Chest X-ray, AP view. Patient: 22 years old, sex M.
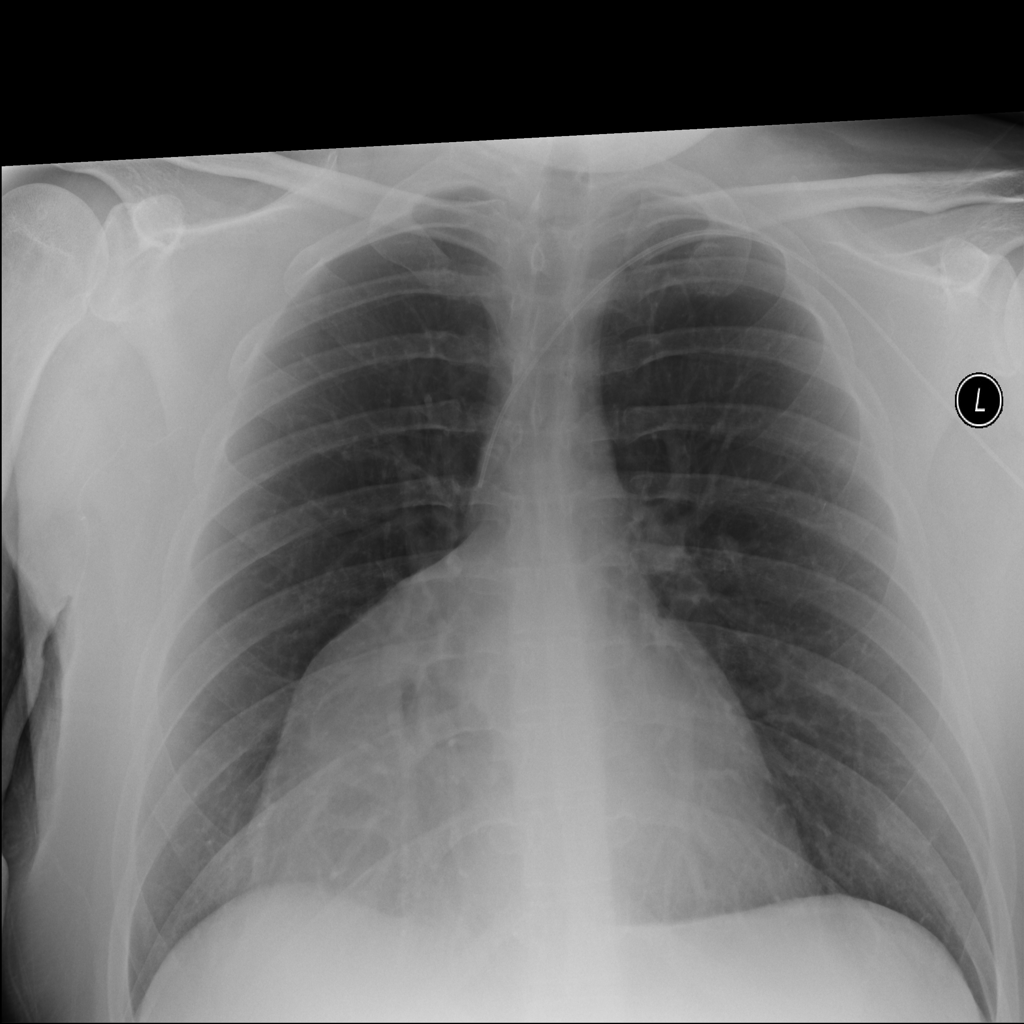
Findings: No Finding